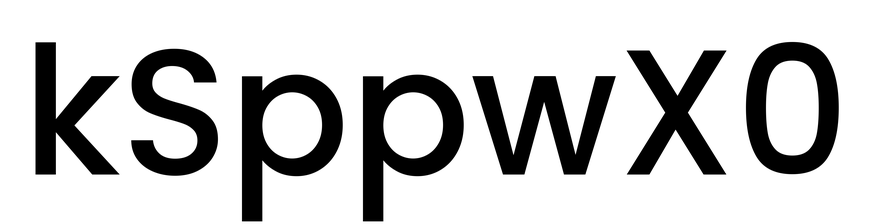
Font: Poppins-Medium